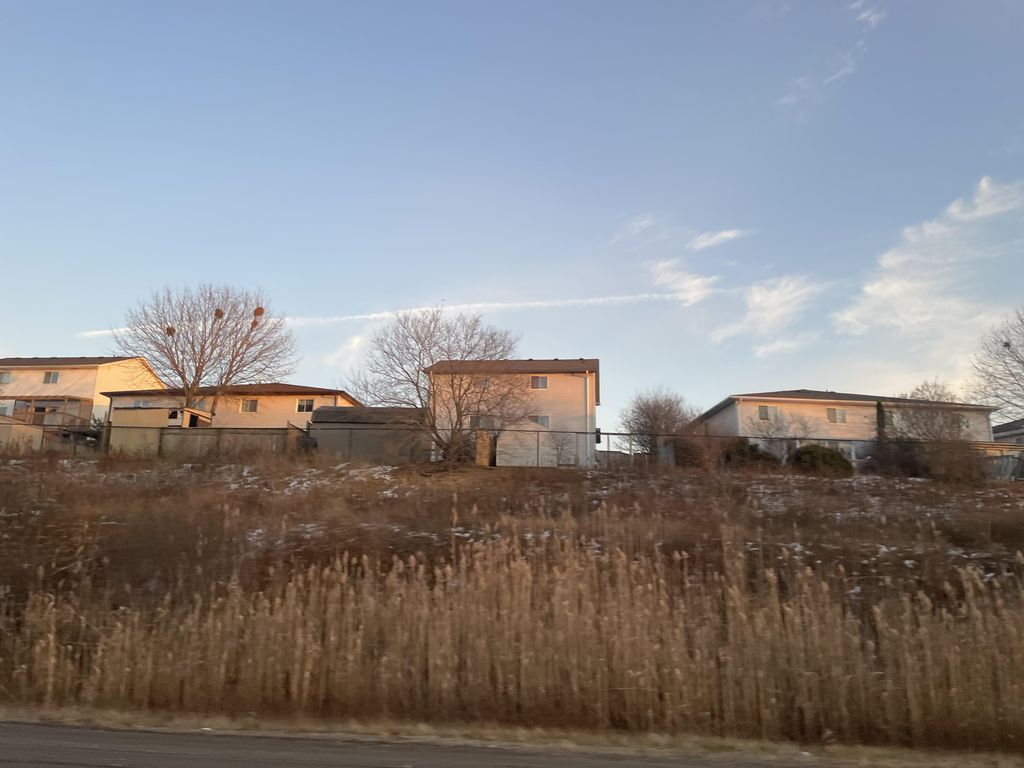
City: kitchener-waterloo